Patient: sex M, age 21
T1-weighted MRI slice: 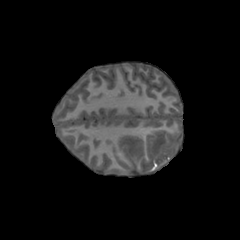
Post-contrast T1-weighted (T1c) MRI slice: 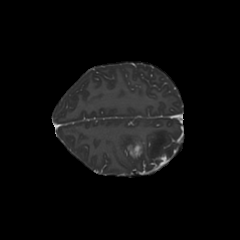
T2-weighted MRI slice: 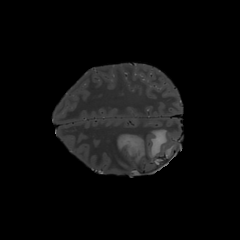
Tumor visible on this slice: yes
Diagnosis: Glioblastoma, IDH-wildtype
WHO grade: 4